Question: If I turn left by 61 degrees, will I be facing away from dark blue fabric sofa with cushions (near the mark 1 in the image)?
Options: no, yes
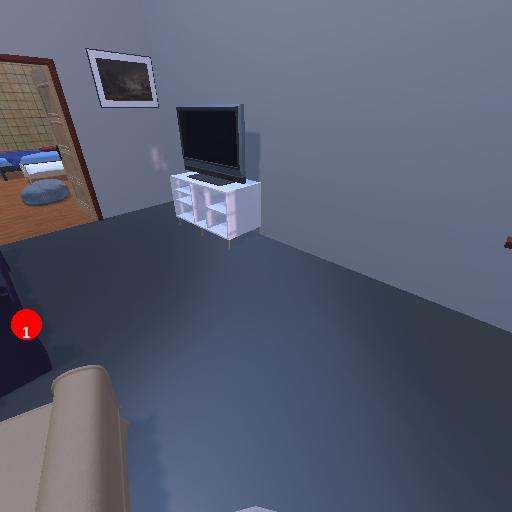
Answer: no